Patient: sex F, age 56
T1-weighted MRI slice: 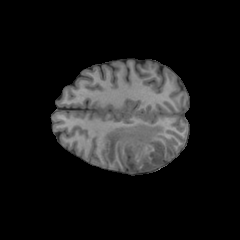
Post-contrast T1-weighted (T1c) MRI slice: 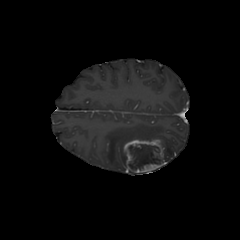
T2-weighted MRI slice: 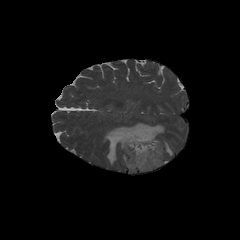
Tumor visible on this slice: yes
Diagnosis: Glioblastoma, IDH-wildtype
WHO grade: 4